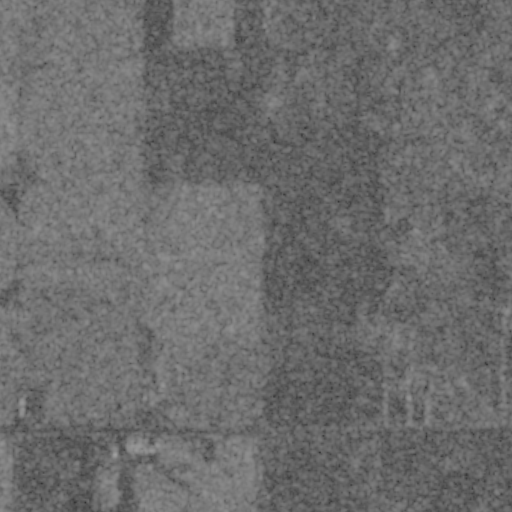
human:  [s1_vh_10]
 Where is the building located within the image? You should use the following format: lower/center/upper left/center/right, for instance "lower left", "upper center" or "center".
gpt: The building is located in the lower of the image.
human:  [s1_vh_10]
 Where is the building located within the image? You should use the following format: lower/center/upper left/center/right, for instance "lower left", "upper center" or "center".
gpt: The building is located in the lower of the image.
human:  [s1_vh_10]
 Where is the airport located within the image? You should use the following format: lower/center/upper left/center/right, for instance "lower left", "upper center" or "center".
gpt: There is no airport in the image.

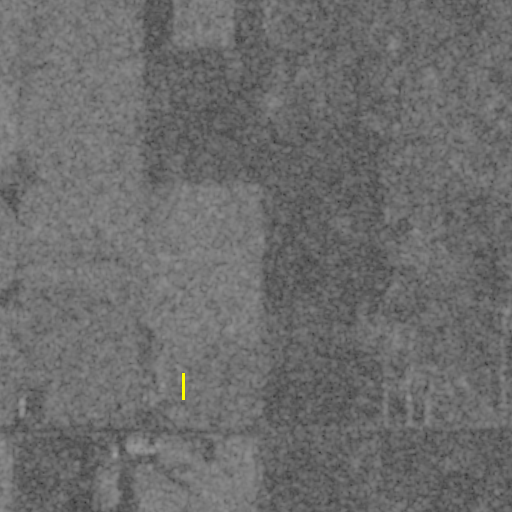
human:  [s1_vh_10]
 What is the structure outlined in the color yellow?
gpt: The structure outlined in yellow is a building.
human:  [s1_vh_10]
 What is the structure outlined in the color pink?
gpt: There is no pink outline.